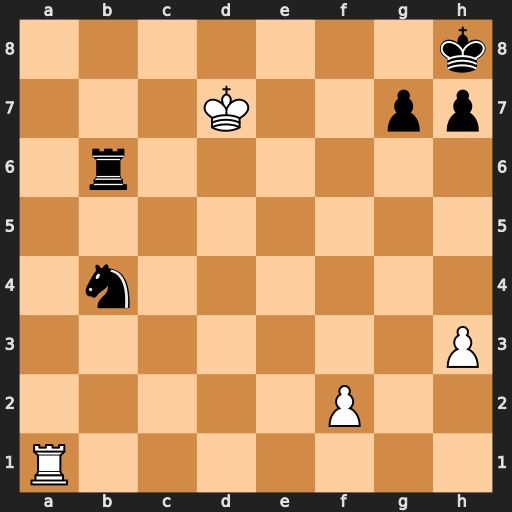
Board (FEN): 7k/3K2pp/1r6/8/1n6/7P/5P2/R7
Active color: w
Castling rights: -
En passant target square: -
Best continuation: Ra8+ Rb8 Rxb8#